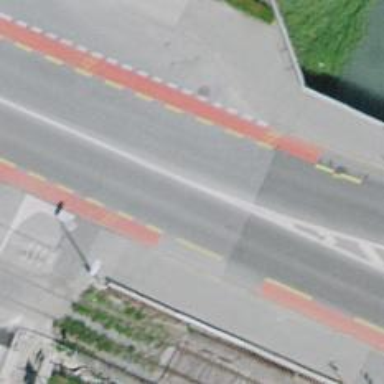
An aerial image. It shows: Asphalt secondary road with dedicated lane for cyclists on both sides.